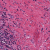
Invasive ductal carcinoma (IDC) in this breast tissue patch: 1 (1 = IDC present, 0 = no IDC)